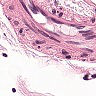
Metastatic tissue present: no